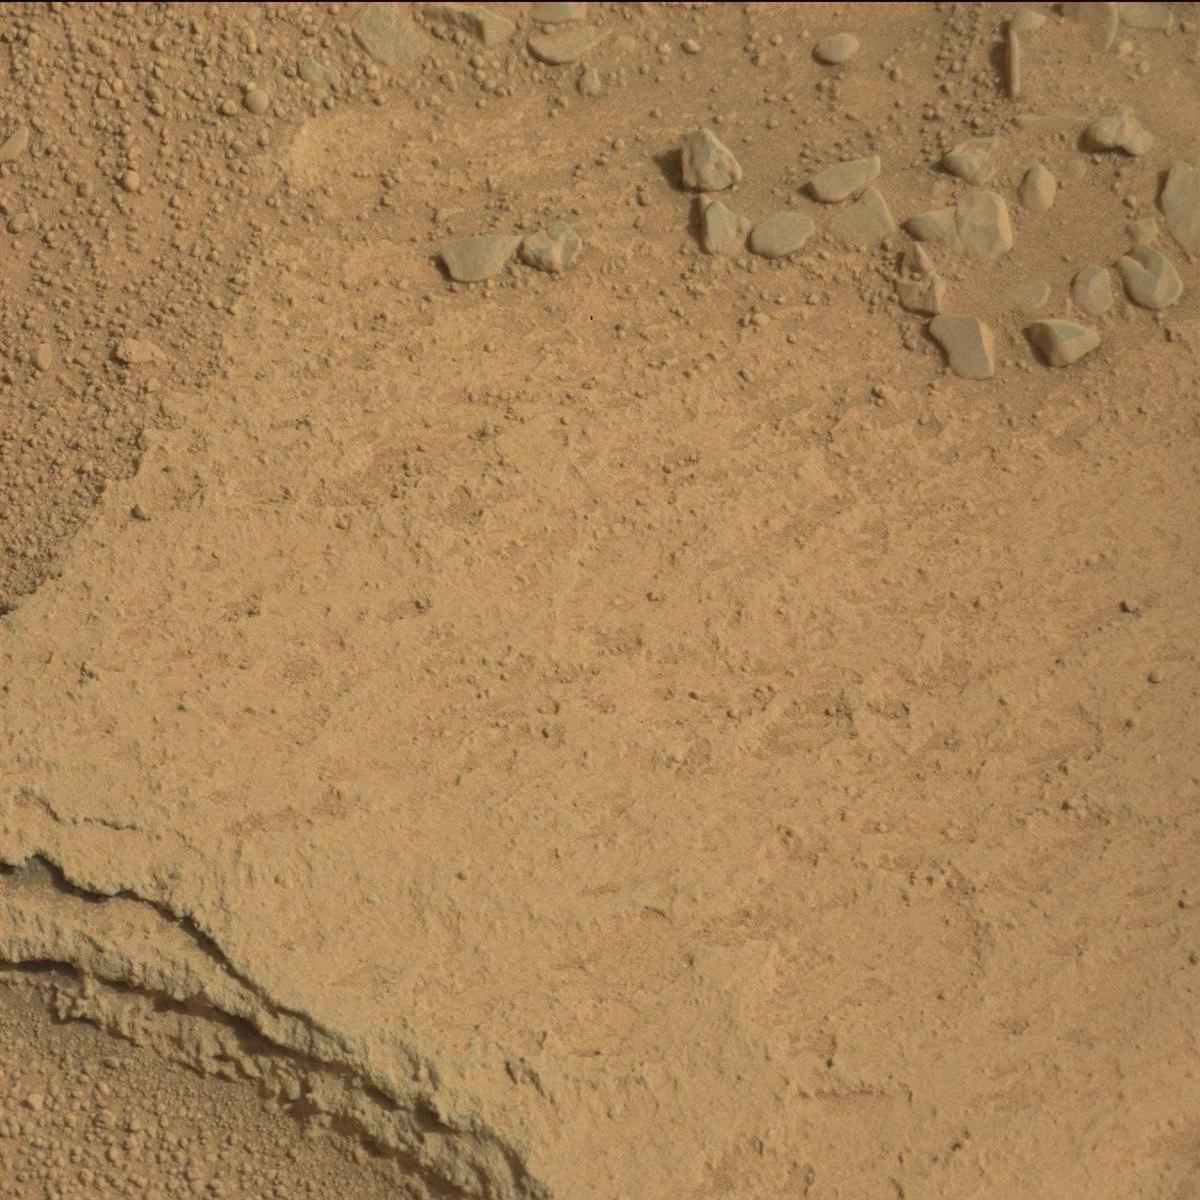
Terrain classes present: Bedrock, Rock, Sand / Soil